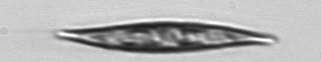
Label: Pleurosigma